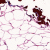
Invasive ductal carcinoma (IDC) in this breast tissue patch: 0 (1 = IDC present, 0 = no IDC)